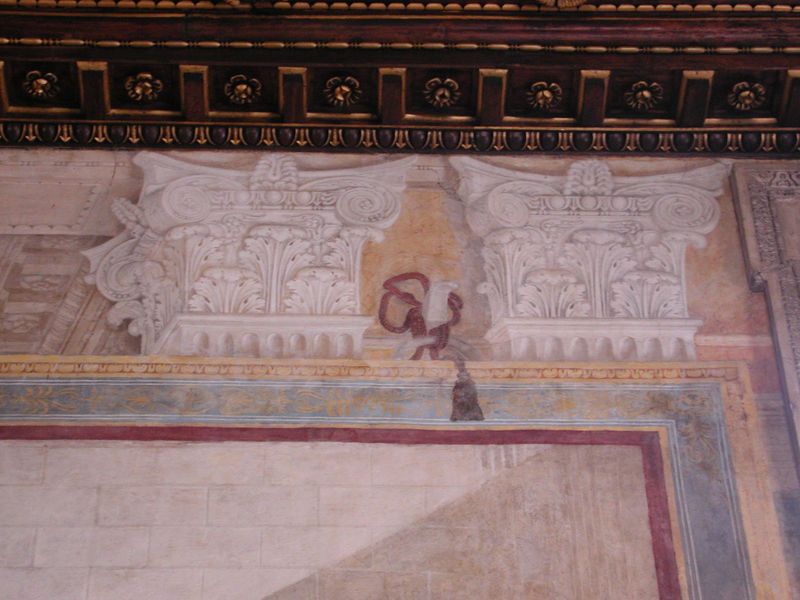
Titel: San Gregorio Magno
Künstler: Domenichino
Standort: Rom, S. Gregorio Magno (EU - I - Latium)
Schlagwörter: blau, weiß, bunt, marmor, schwarz, säule, rot, malerei, schleife, wand, band, stein, steine, kirche, gold, decke, relief, farbe, dekoration, detail, verzierung, streifen, stuck, kordel, quaste, deko, holzdecke, kapitelle, kapitell, schnitzerei, fries, glocke, wandbild, fresco, freske, blattornament, tromp l'oueil, band rot decke